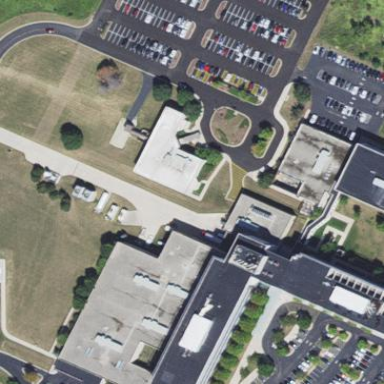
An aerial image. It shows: Hospital building.